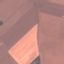
Label: AnnualCrop